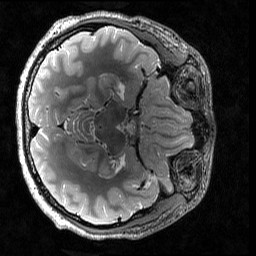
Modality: T2w
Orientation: axial
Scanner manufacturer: siemens
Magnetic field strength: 3 T
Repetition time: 3.2 s
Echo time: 0.565 s